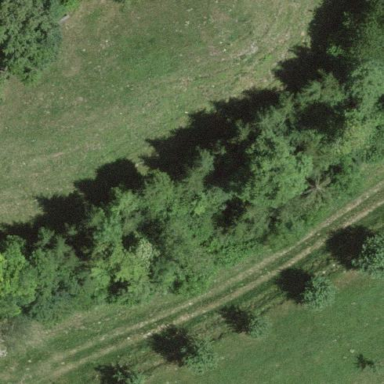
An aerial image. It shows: Embankment has been constructed as man-made feature.